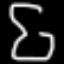
Label: hourglass